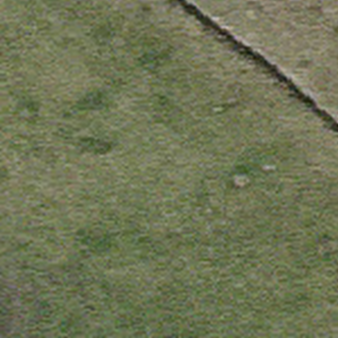
Label: other